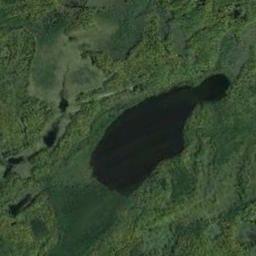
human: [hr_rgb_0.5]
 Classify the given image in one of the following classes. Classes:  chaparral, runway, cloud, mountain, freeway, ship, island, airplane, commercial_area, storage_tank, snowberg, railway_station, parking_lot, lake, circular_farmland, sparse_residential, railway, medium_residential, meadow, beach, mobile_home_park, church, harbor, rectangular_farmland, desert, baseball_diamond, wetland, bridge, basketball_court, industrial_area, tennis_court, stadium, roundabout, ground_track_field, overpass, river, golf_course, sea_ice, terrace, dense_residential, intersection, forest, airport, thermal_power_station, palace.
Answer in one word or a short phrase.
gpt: lake